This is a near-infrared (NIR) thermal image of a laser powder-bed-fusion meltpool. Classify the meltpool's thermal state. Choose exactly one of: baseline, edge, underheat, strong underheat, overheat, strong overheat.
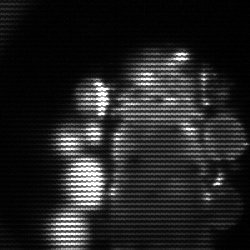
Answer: strong underheat